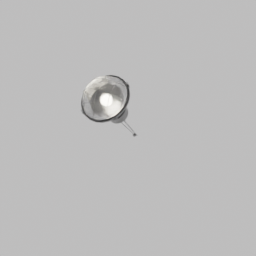
Label: lighting